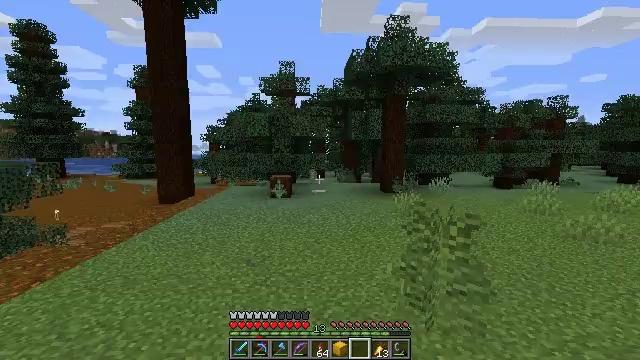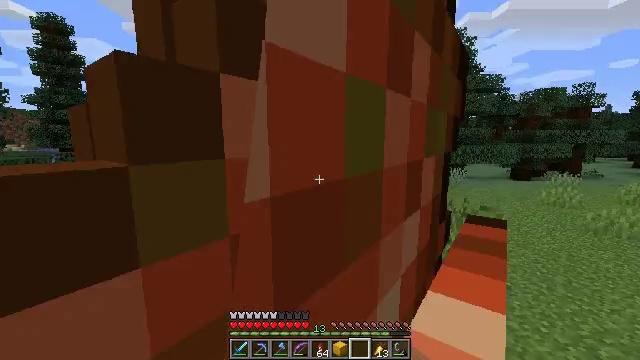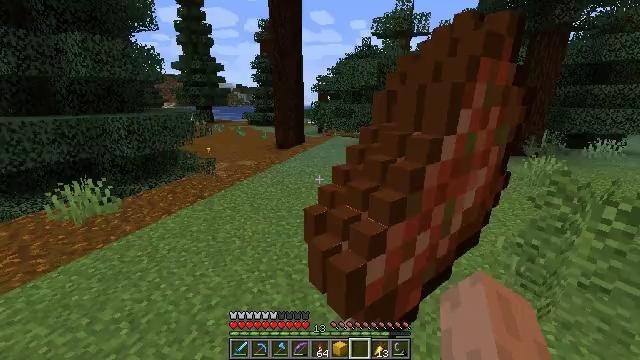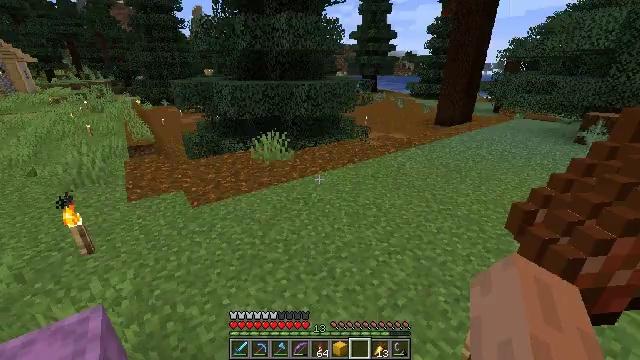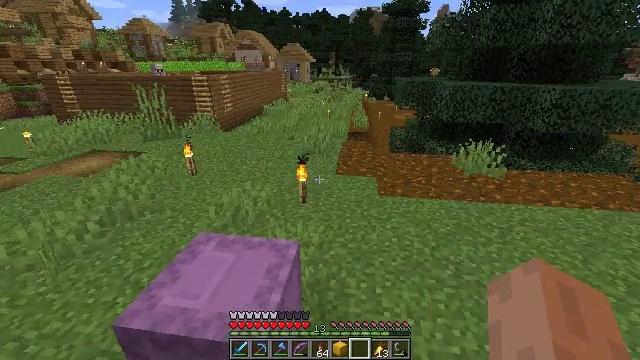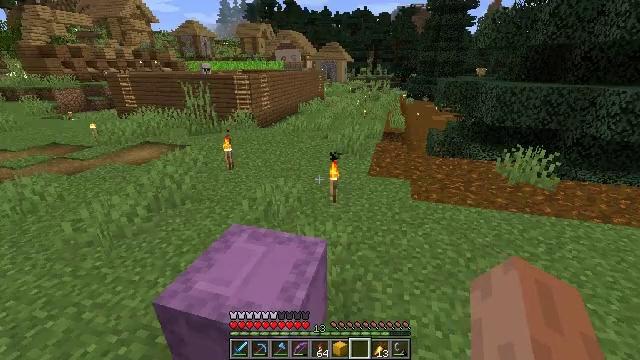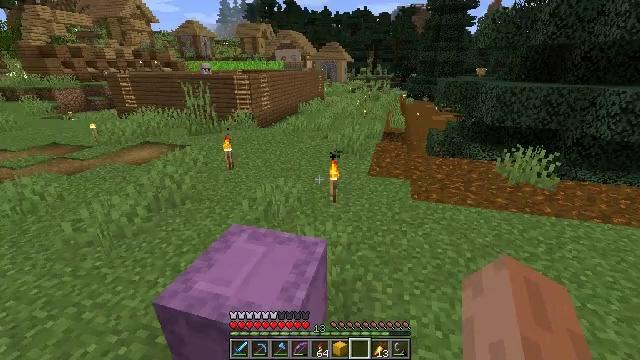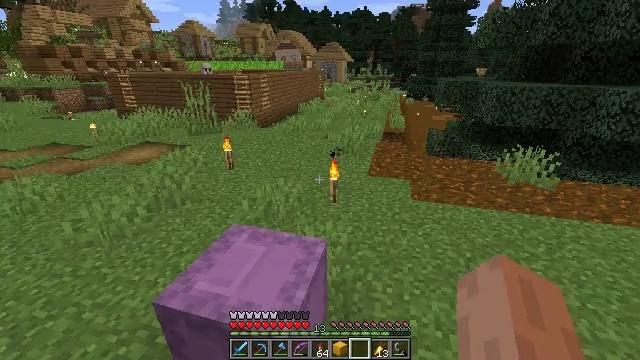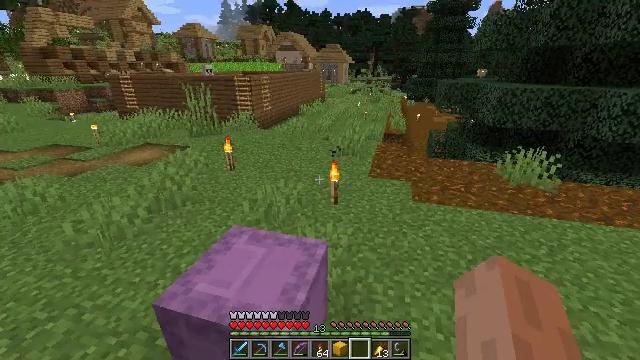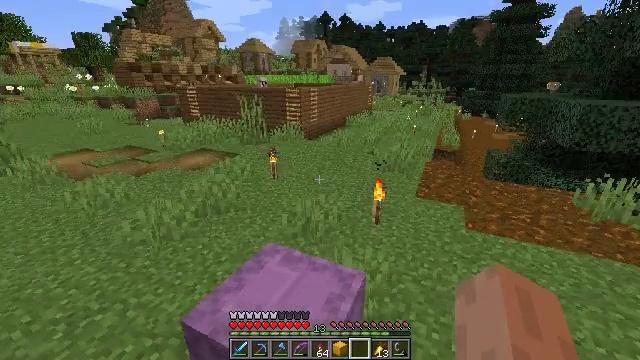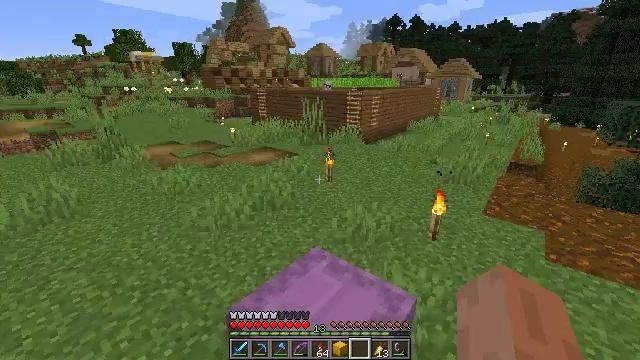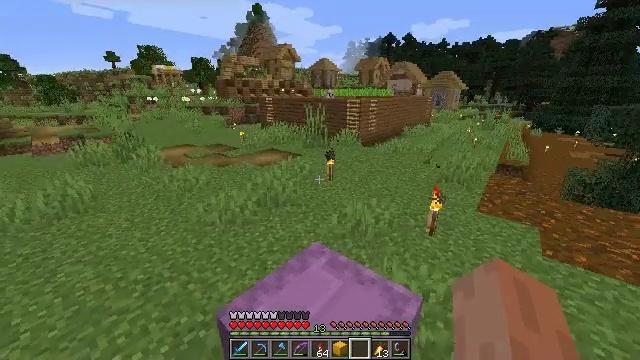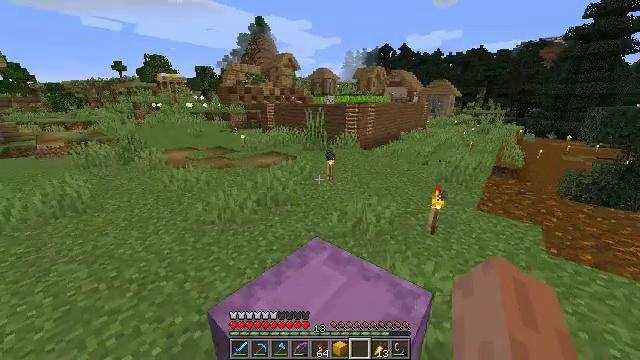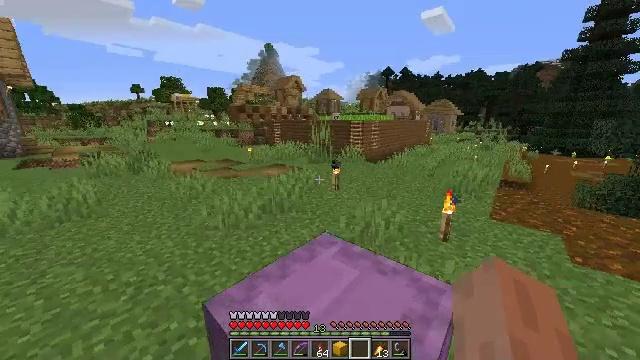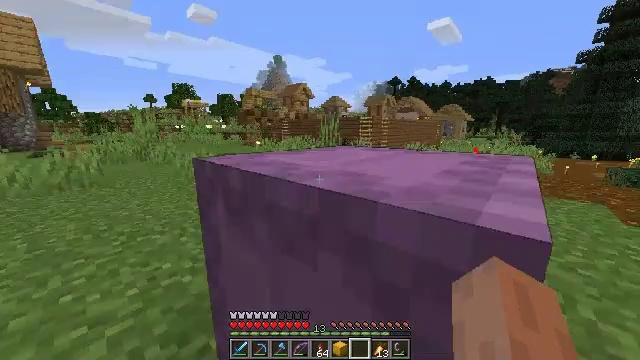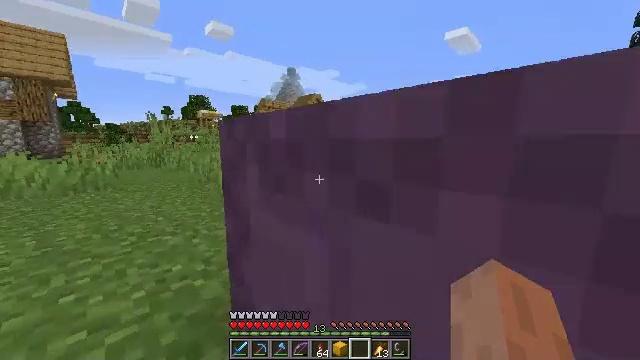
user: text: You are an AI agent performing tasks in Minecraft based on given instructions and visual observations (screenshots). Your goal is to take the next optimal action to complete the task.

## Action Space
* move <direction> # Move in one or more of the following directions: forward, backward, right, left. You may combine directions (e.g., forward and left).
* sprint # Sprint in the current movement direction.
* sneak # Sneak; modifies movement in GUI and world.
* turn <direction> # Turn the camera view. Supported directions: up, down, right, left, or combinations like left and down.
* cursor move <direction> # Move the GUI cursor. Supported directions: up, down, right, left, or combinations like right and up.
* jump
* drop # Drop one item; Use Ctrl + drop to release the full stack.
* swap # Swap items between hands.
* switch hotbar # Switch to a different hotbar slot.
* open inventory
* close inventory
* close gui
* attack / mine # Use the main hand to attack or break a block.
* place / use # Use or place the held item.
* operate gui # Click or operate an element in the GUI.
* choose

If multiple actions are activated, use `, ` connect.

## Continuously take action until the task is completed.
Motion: motion action
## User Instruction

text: Use the crafting table to create red dye.
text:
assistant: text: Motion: sprint, turn left and down
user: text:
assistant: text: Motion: turn left and down
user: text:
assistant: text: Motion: turn left and down
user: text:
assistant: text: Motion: turn left
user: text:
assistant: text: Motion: turn left
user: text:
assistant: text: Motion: no_op
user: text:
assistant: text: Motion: no_op
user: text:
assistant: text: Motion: move forward
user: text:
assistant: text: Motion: move forward, sprint, turn left and up
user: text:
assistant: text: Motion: move forward, sprint, turn left
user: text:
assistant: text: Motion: move forward, sprint
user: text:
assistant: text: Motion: move forward, sprint, turn up, jump
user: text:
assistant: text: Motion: move forward, sprint, turn left and up, jump
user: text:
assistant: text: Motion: move forward, sprint, turn left and up, jump
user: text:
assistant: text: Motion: move forward, sprint, turn left and up, jump
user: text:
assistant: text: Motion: move forward, sprint, jump
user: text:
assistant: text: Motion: move forward, sprint, jump
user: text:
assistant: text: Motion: move forward, sprint, turn up, jump
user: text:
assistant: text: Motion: move forward, sprint, turn right and up, jump
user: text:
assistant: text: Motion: move forward, sprint, turn right and up, jump
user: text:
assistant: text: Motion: move forward, sprint, turn right, jump
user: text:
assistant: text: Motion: move forward, sprint, jump
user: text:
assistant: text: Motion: move forward, sprint, jump
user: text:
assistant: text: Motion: move forward, sprint, turn right, jump
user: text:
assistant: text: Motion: move forward, sprint, turn right, jump
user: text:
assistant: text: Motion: move forward, sprint
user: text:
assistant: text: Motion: move forward, sprint
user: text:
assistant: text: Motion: move forward, sprint
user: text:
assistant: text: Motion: move forward, sprint
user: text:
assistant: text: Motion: move forward, sprint